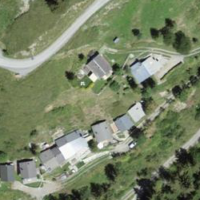
EUNIS habitat code: 23
Species observed at this site:
Phylloscopus collybita
Anthus trivialis
Emberiza cia
Fringilla coelebs
Sylvia atricapilla
Motacilla alba
Turdus merula